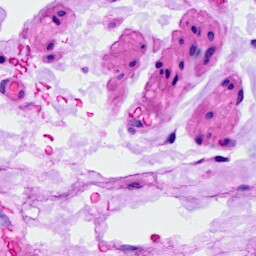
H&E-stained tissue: Ovarian